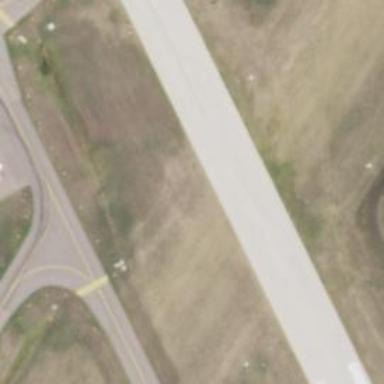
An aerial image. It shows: Runway surface made of asphalt at airport.